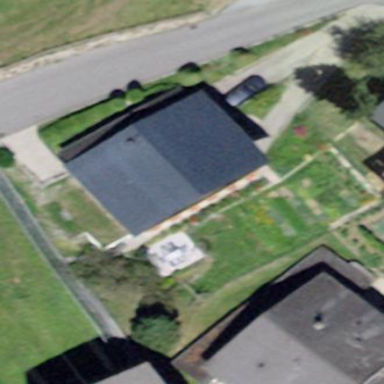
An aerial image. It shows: Part of building.